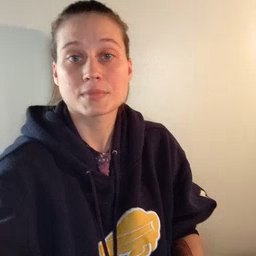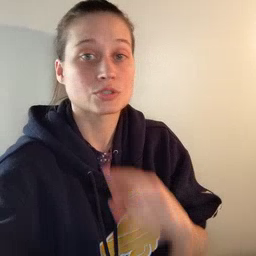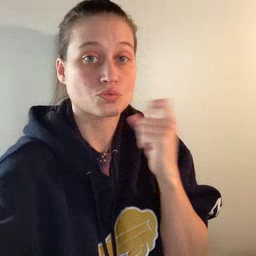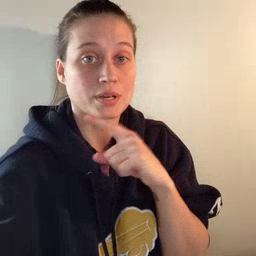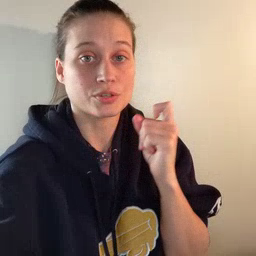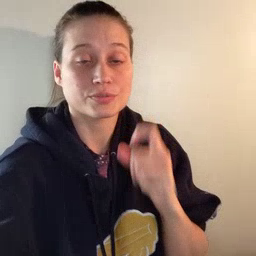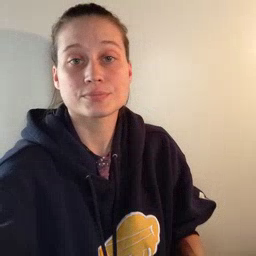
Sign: dryer